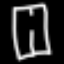
Label: pants